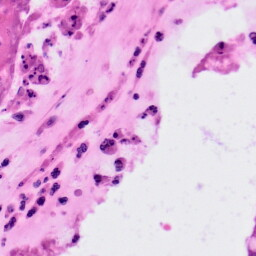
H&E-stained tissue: Colon